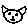
Label: cat